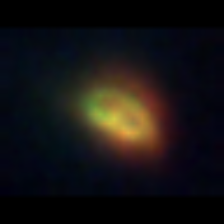
Taxon: Unknown_phyto
Group: Unknown